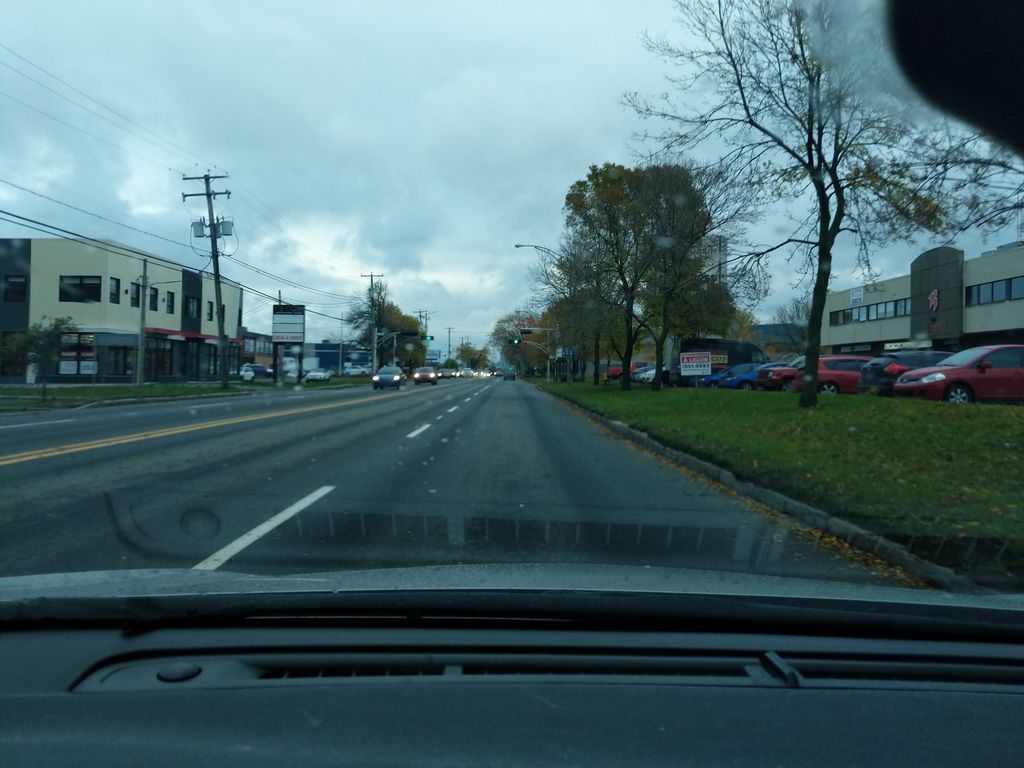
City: quebec_city